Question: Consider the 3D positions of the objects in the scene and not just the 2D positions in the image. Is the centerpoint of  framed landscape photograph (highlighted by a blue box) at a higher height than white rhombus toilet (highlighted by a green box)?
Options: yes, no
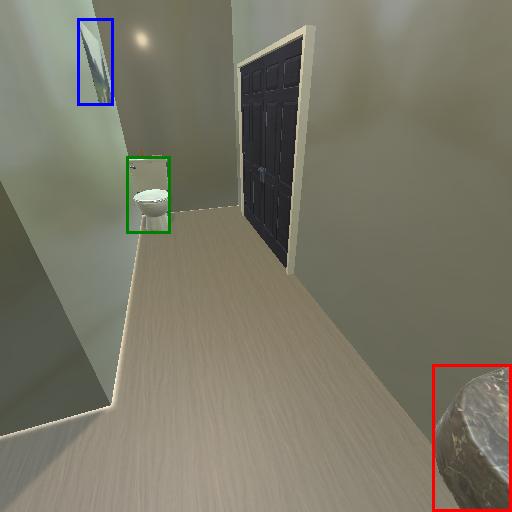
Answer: yes